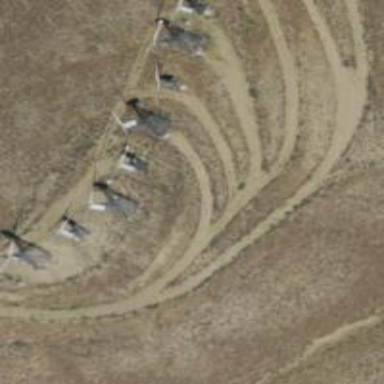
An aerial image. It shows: Wind power generator with wind turbines.